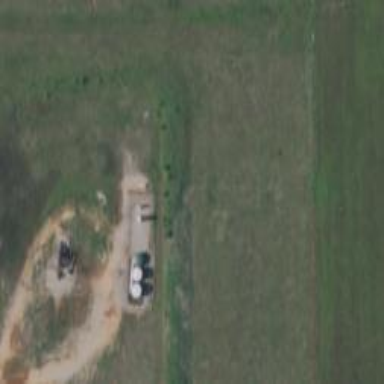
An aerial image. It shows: Storage tank with man-made structure.